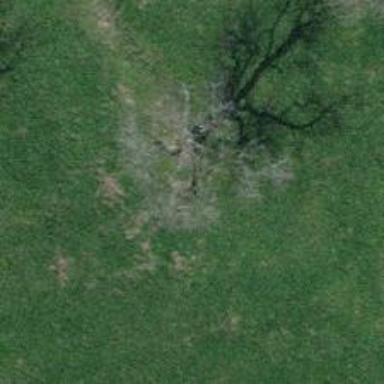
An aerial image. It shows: Beautiful tree in nature.